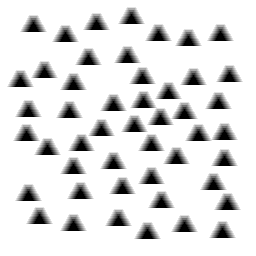
Squares: 0
Triangles: 48
Stars: 0
Total shapes: 48